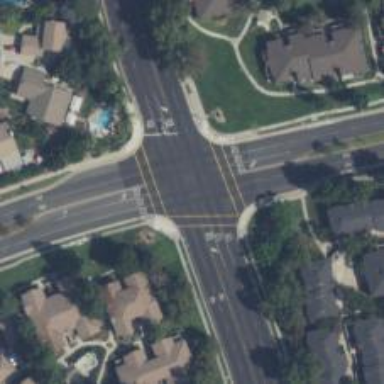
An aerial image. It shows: Stop road.